Interaction volume radius: 10 \u00c5
Interaction volume height: 20 \u00c5
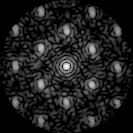
Disorder parameter: 0.4138